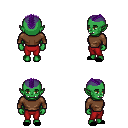
a pixel art fantasy rpg character, female body template, orc, green skin, brown long-sleeve shirt, red pants, purple short mohawk hairstyle, black slippers, four views (front, back, left, right), 2x2 character sprite sheet, small pixel art, hard edges, no anti-aliasing